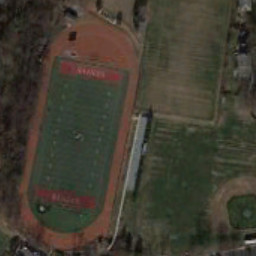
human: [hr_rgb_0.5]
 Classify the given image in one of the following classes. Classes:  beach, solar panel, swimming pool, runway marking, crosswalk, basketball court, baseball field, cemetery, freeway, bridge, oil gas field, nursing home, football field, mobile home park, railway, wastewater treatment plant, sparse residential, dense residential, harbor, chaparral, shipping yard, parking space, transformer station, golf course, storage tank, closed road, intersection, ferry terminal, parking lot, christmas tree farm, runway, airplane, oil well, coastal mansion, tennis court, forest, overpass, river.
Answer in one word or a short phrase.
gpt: football field